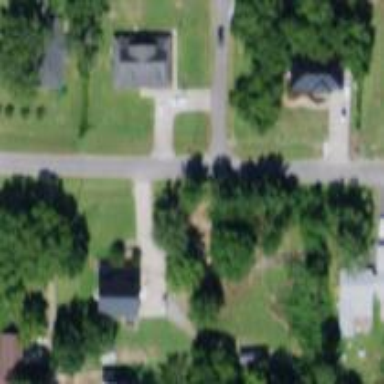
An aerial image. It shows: Residential road.